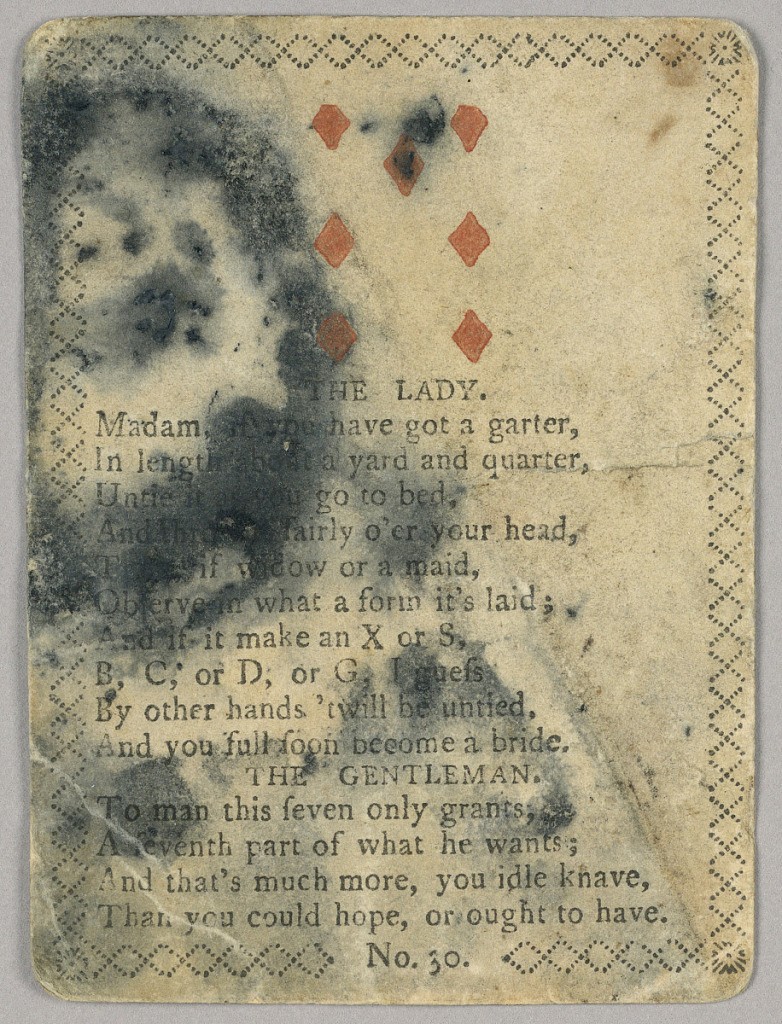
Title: Card with Verse
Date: before 1916
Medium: Printed black ink, brush and red paint on paper
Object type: Playing card
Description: Card with verse.